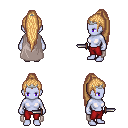
a pixel art fantasy rpg character, female body template, dark elf, purple skin, gray cape, red pants, light blonde extra-long topknot hairstyle, silver tiara, dagger, four views (front, back, left, right), 2x2 character sprite sheet, small pixel art, hard edges, no anti-aliasing